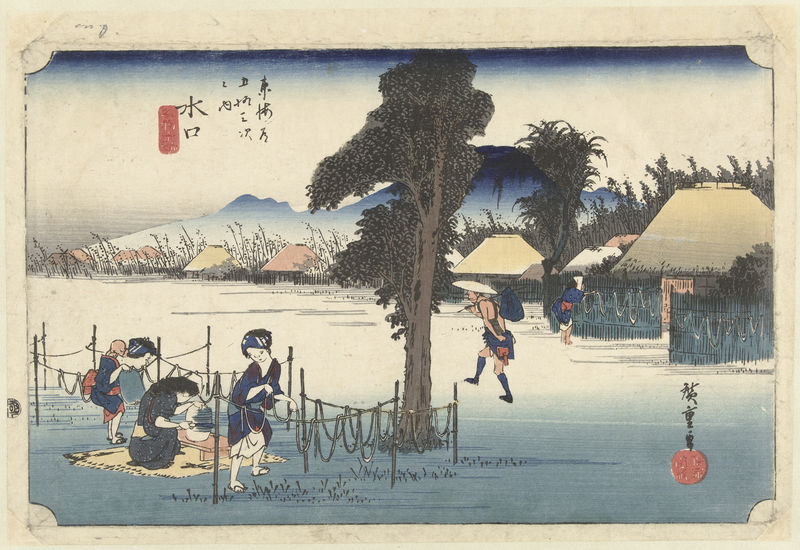
Titel: Minakuchi, het beroemde streekproduct kanpyo
Künstler: Utagawa Hiroshige (I)
Standort: Amsterdam
Institution: Rijksmuseum
Schlagwörter: berg, frauen, menschen, japan, dorf, seil, asien, china, handwerker, baerg